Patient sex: M
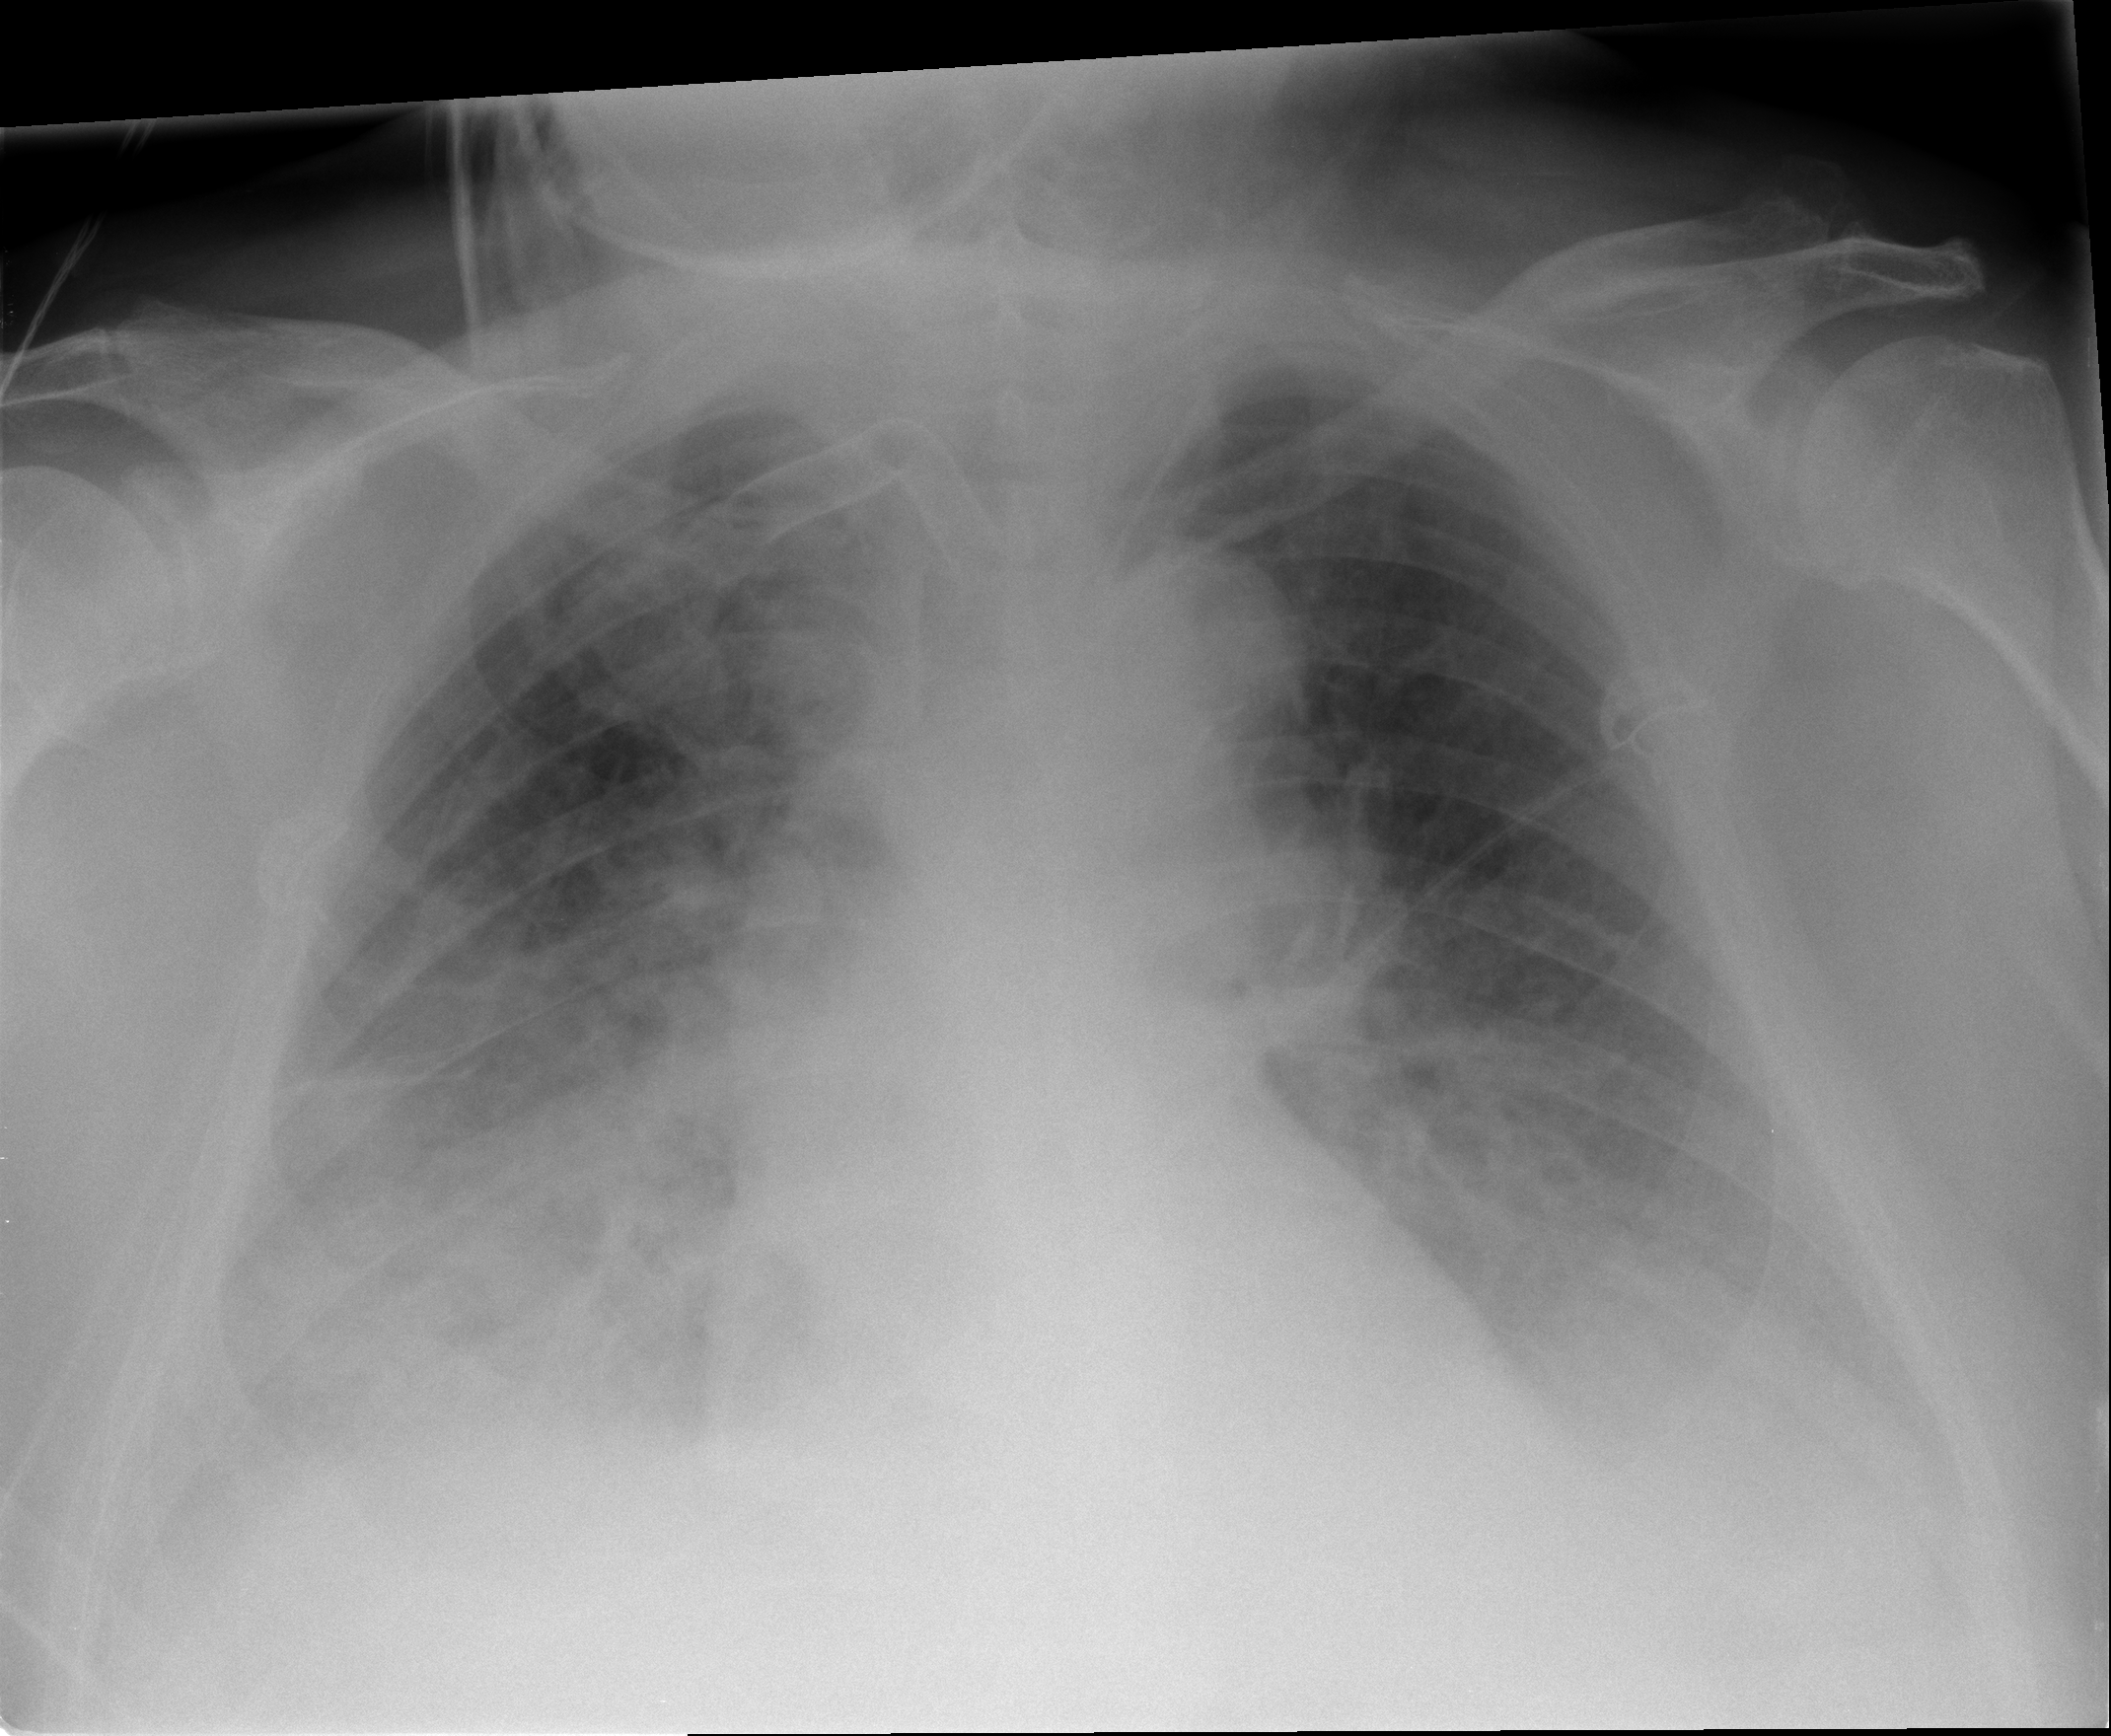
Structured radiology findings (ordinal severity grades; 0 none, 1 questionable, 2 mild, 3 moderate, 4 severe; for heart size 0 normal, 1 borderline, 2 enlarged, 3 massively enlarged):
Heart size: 0
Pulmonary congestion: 3
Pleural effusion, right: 3
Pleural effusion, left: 3
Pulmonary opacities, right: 2
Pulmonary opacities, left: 2
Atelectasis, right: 0
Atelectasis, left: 0